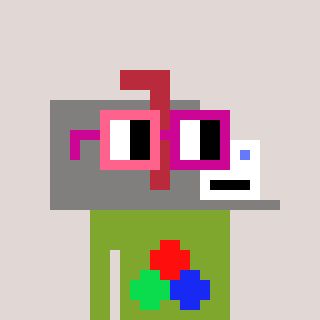
a pixel art character with square pink and red glasses, a mailbox-shaped head and a slimegreen-colored body on a warm background